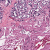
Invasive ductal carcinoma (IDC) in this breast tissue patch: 0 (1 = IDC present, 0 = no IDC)